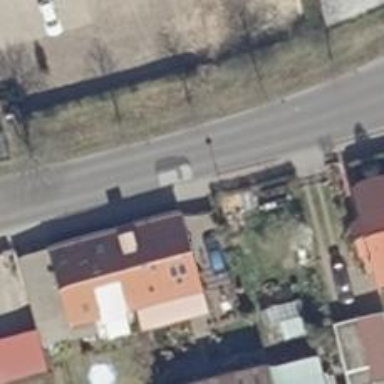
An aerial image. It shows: Sidewalk.